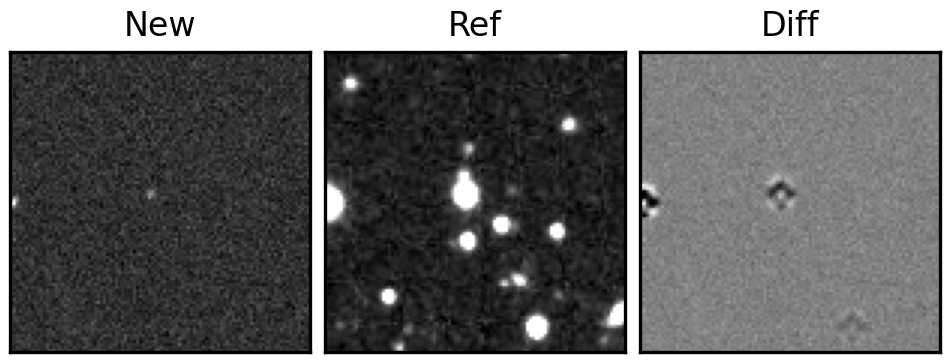
Label: bogus